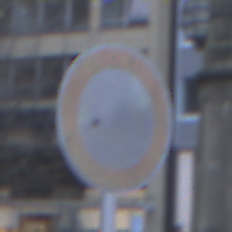
Verkehrszeichen: VerbotFahrzeugeAllerArt
Umgebung: Outdoor, Urban
Tageszeit: SunriseSunset
Wetter: PartlyCloudy
Licht: Natural
Jahreszeit: NotSpecified
Kontrast: LowContrast